Aerial crown-view tile of a tropical tree (Barro Colorado Island, Panama), acquired 20241112:
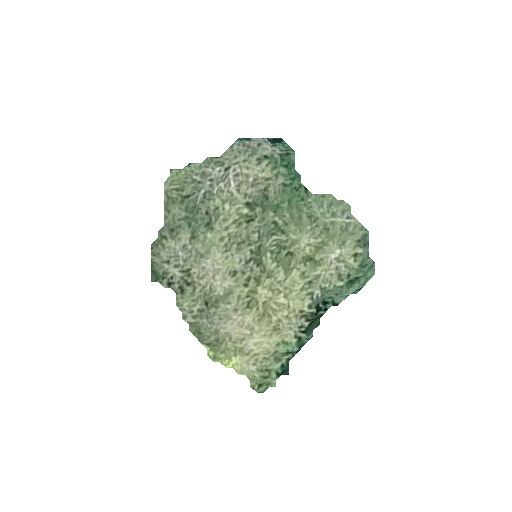
Species: Quararibea stenophylla
GBIF accepted scientific name: Quararibea stenophylla
Crown area: 54.863 m²